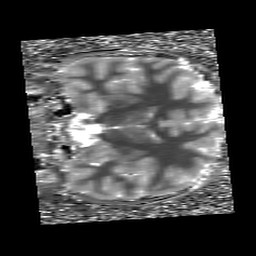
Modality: T1map
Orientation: coronal
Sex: female
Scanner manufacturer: siemens
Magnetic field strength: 3 T
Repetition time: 5 s
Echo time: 0.00368 s